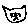
Label: cat